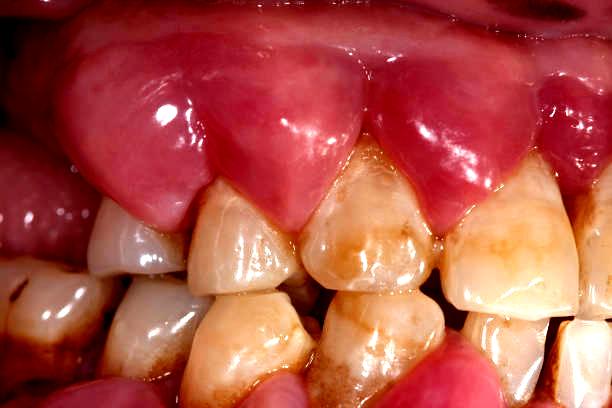
Condition: Gingivitis